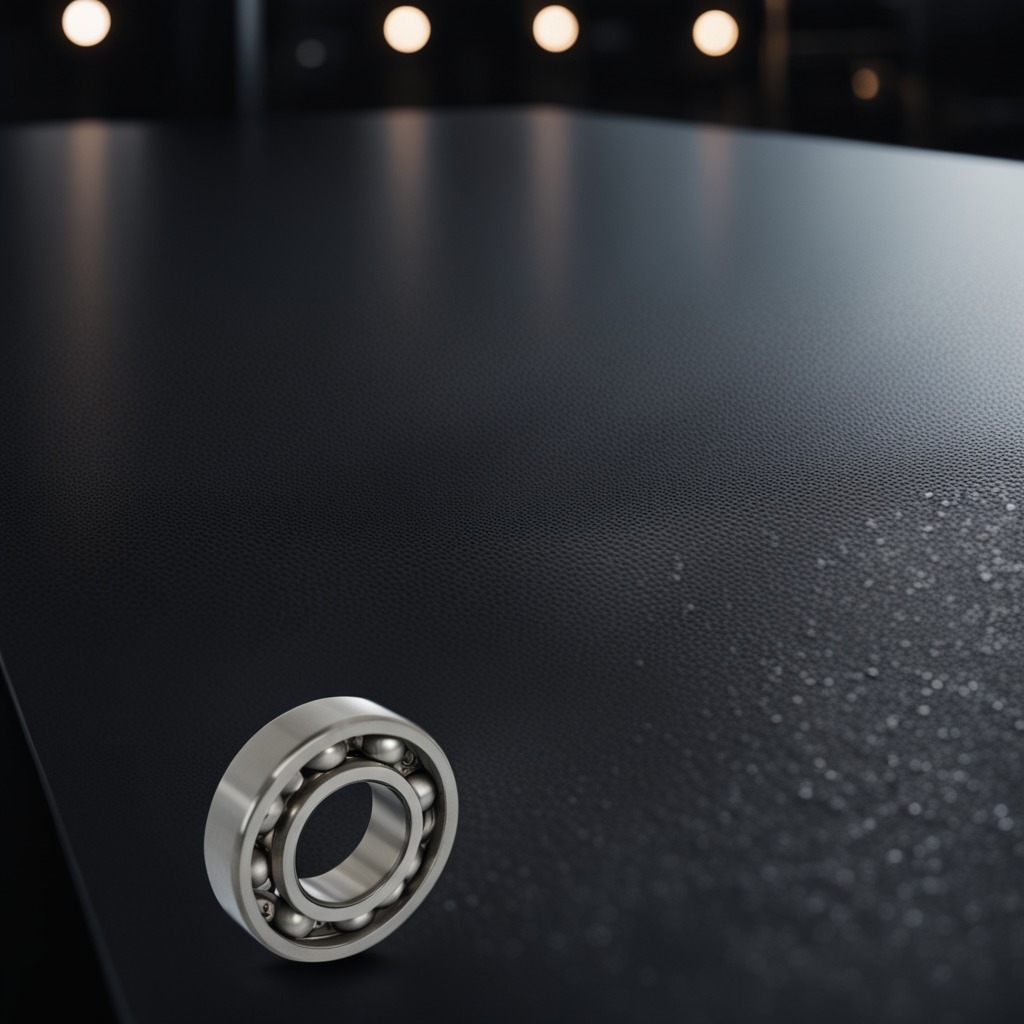
A metal ball bearing lies on the clean granite tabletop.